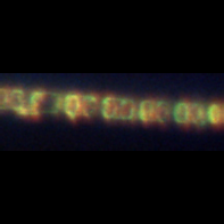
Taxon: Chaetoceros
Group: Diatoms